Field crop: maize
Growth stage: 1
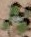
Species: chenopodium